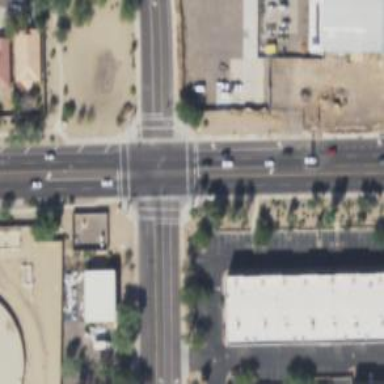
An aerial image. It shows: Solid stop line on the road.